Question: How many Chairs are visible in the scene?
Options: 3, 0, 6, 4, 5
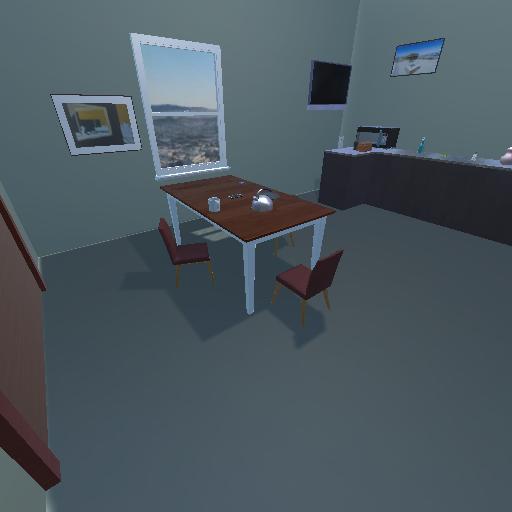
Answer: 3